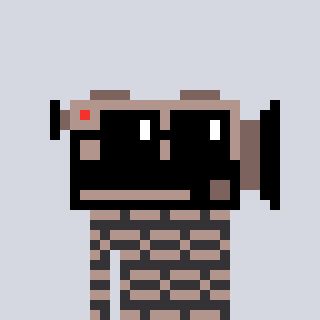
a pixel art character with square black sunglasses, a camcorder-shaped head and a grayscale-colored body on a cool background